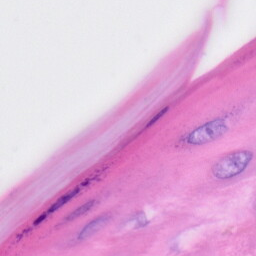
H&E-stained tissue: Skin